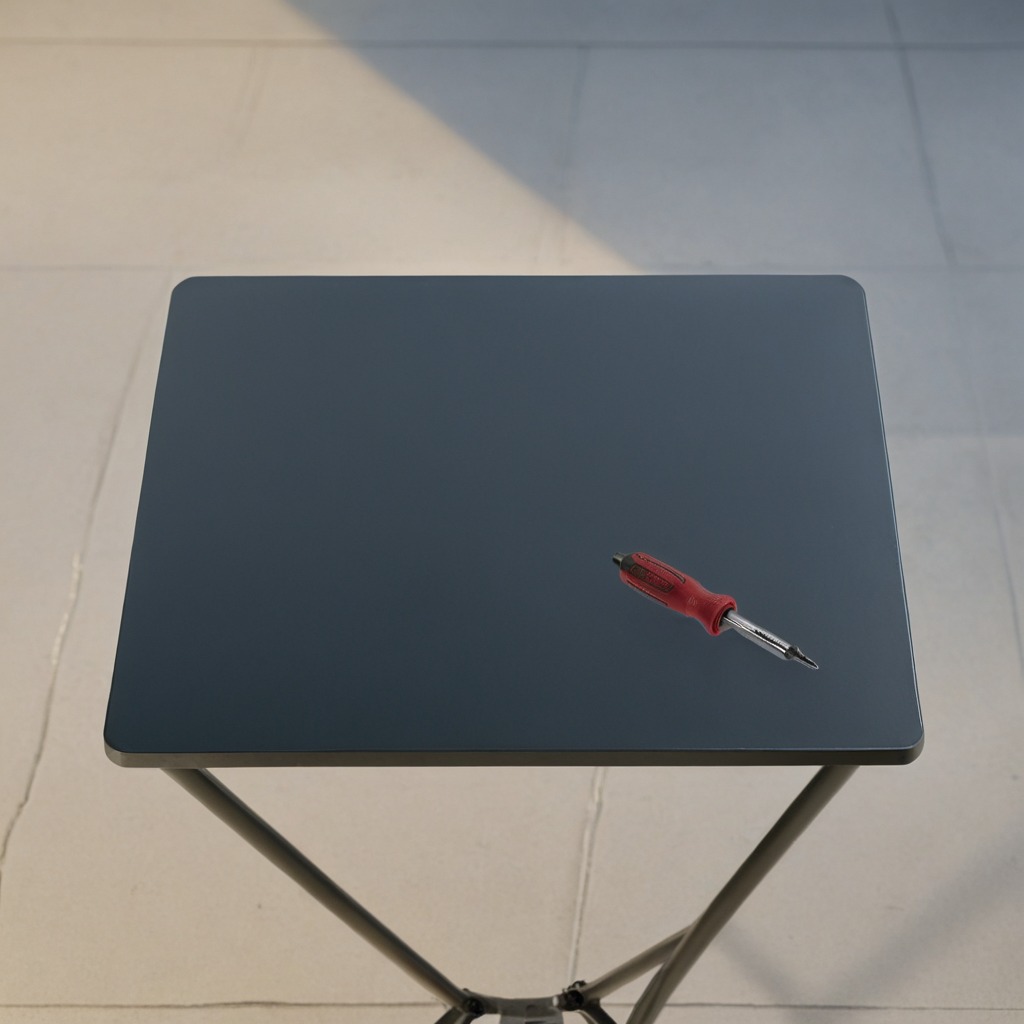
A screwdriver lies on a clean utility table in a temporary outdoor tool station.